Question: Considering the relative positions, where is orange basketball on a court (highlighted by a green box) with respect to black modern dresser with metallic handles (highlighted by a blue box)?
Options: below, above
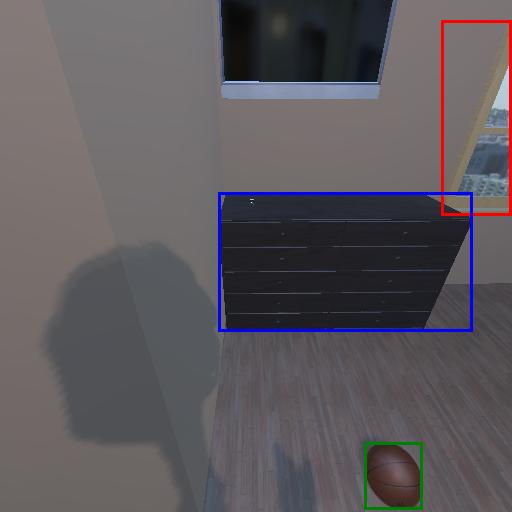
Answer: below